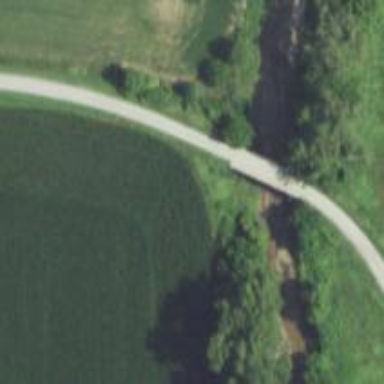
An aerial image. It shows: Unclassified road on bridge.